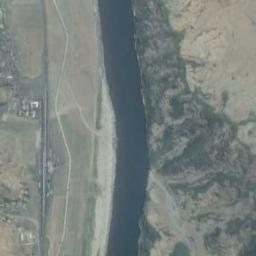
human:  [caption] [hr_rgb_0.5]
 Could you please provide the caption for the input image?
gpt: The deep blue river is between a flat ground and the mountainous area .

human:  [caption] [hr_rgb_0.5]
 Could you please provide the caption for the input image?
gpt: The river goes through bare land and green grass .

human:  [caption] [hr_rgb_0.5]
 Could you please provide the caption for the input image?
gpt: The ground is uneven beside the river .

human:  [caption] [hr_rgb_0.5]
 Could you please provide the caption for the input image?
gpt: A curved turquoise river with white sand on the river bank, Green and tan mixed land on the bank, And buildings .

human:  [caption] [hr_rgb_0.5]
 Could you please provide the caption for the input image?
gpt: There are some bare land and meadows near the river .